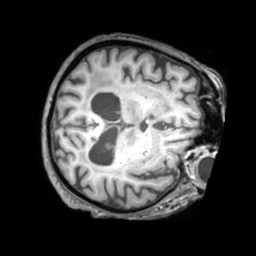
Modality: T1w
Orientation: axial
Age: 73
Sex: female
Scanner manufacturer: philips
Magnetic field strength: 3 T
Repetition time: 0.009879 s
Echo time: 0.004605 s